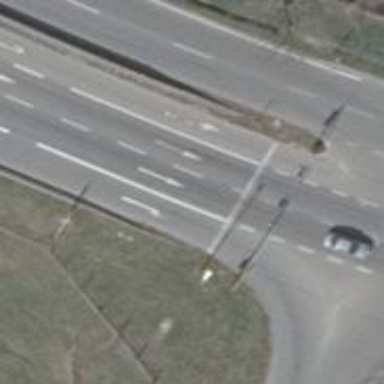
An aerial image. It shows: Road with traffic signals.